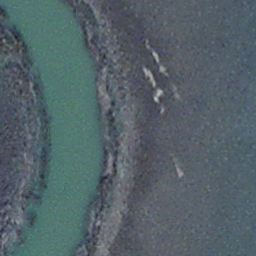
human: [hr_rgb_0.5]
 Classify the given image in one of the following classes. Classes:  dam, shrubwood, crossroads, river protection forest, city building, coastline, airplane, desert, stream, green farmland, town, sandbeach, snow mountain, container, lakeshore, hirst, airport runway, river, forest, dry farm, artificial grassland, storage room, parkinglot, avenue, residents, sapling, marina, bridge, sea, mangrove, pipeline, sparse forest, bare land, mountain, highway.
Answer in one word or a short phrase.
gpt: stream